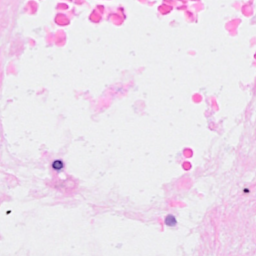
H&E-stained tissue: Breast